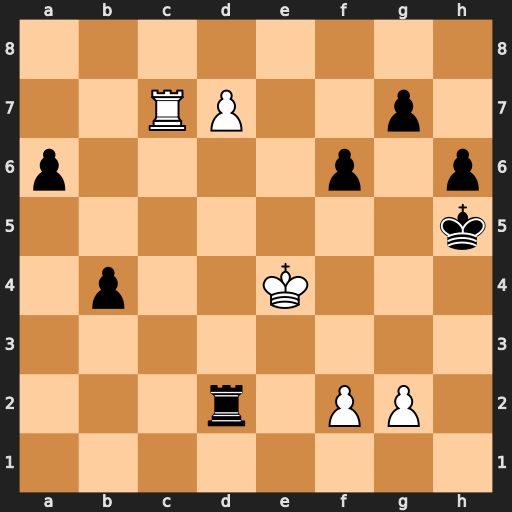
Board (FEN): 8/2RP2p1/p4p1p/7k/1p2K3/8/3r1PP1/8
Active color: w
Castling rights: -
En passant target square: -
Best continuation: Rc5+ Kg6 Rd5